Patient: sex M, age 31
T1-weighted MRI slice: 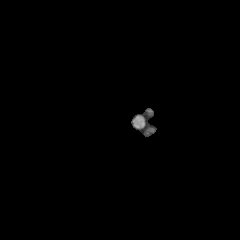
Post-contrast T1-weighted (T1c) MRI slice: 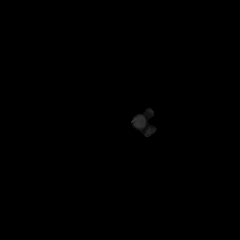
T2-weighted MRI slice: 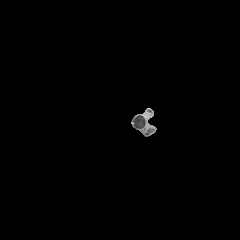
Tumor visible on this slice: no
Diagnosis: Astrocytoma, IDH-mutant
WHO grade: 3